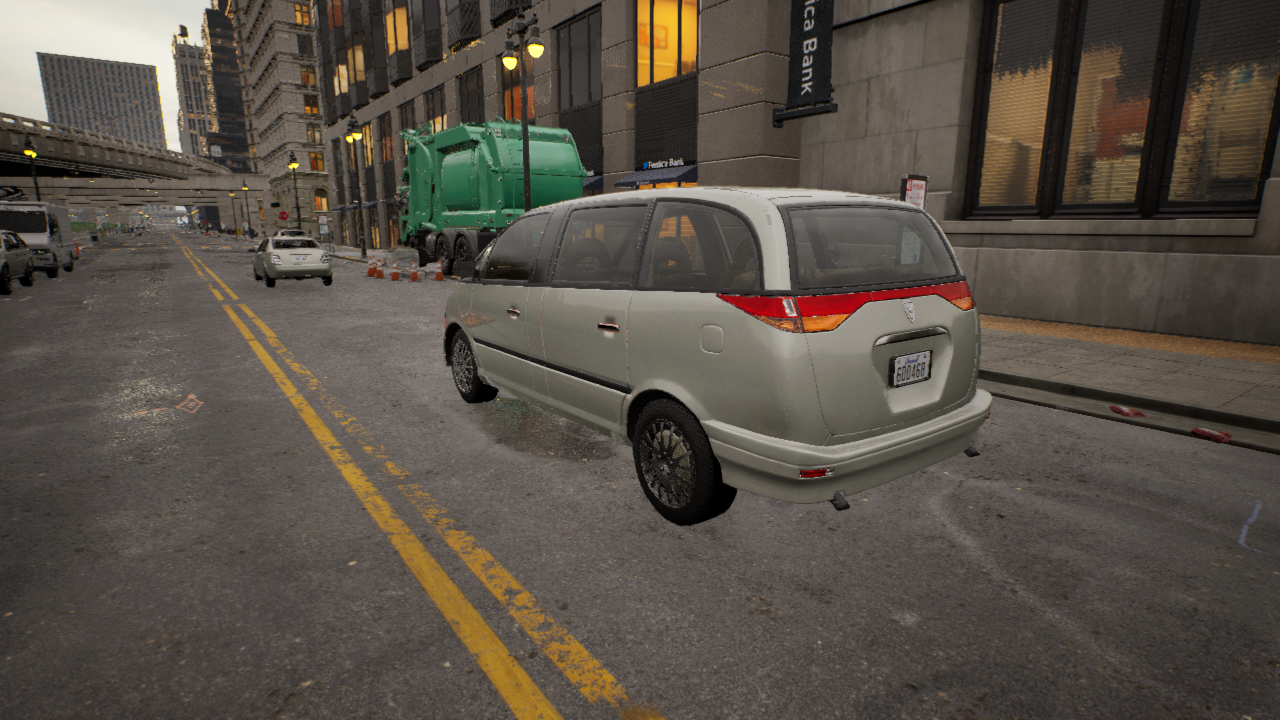
Venue: downtown
Lighting: golden hour
Vehicle rig: minivan